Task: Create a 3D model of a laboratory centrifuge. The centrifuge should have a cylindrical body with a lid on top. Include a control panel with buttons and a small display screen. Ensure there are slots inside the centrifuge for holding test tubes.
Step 485:
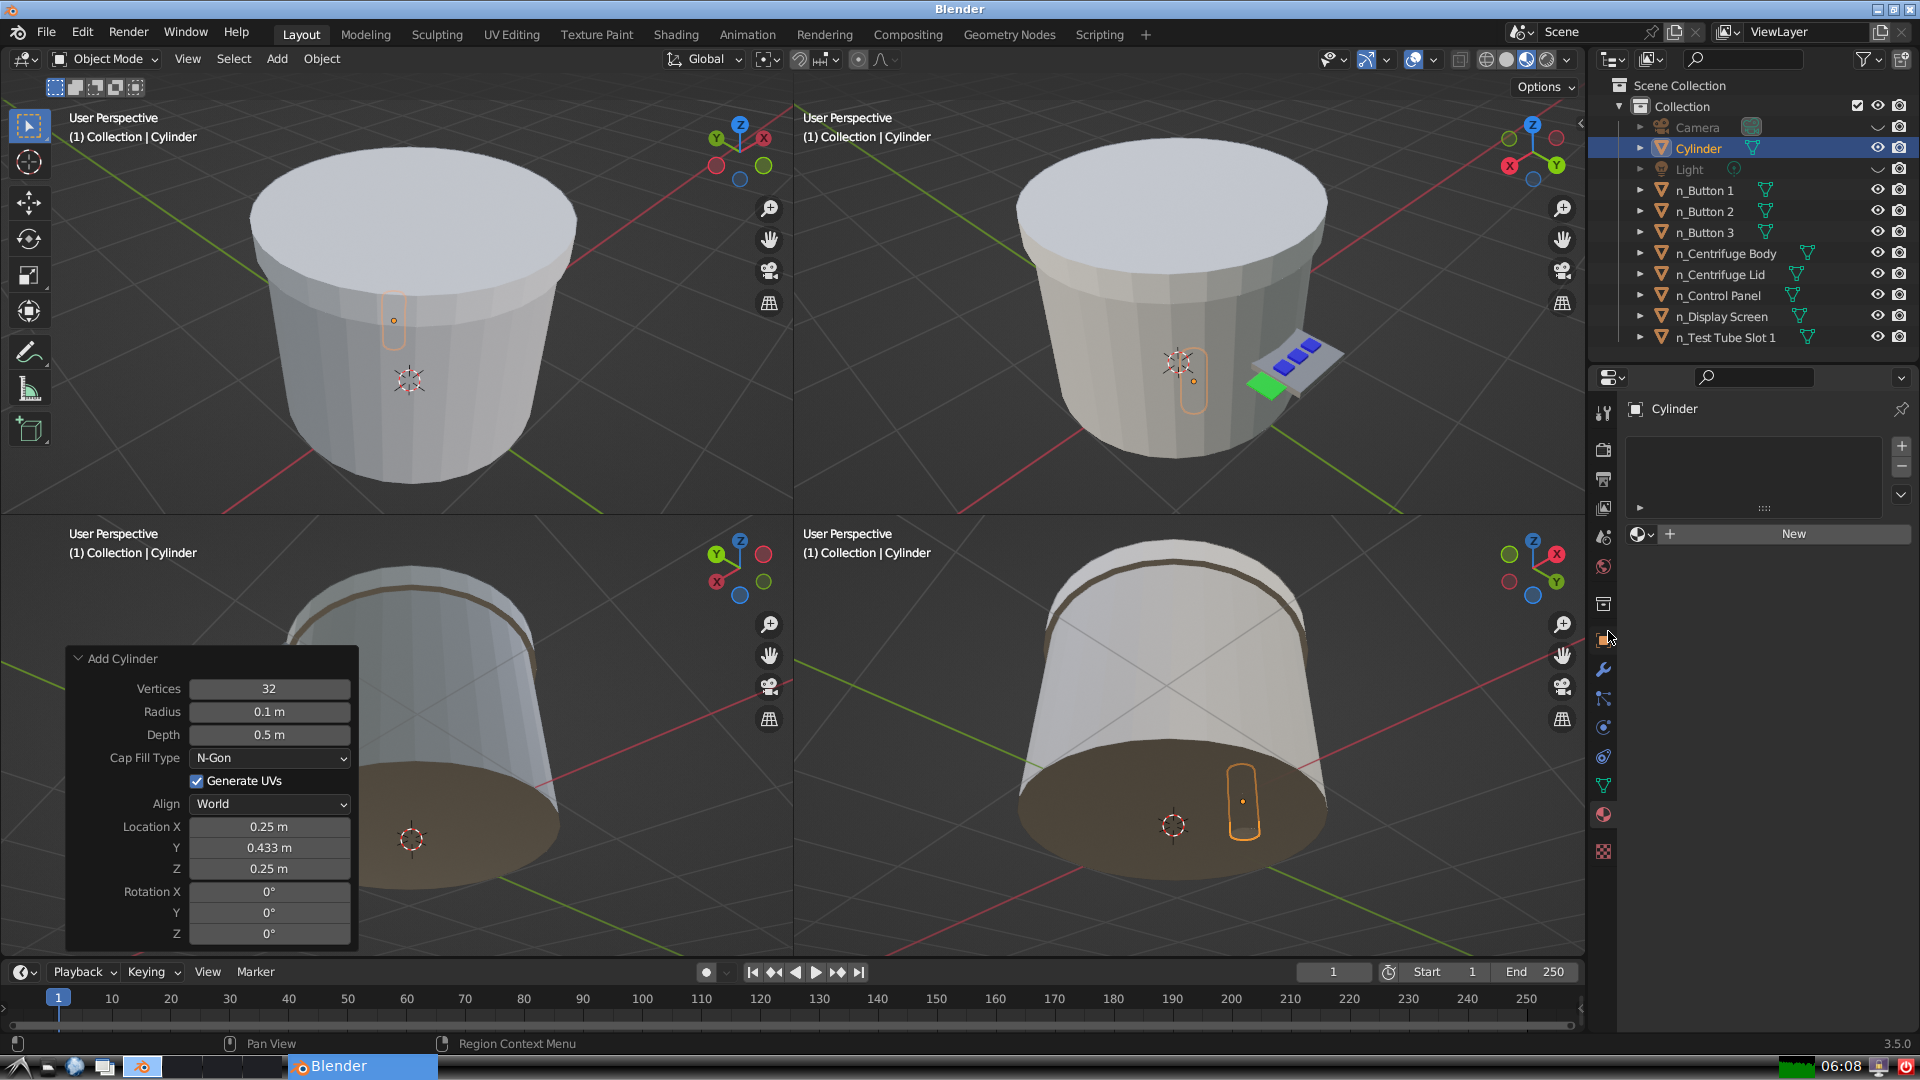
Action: click: no